Interaction volume radius: 5 \u00c5
Interaction volume height: 15 \u00c5
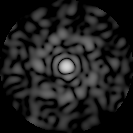
Disorder parameter: 0.847